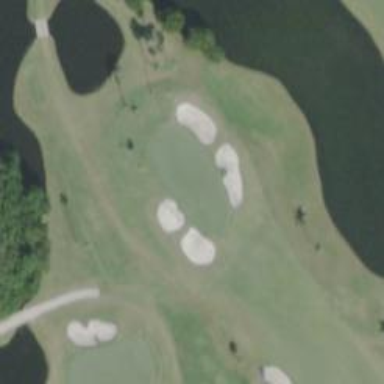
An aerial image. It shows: View of golf hole.